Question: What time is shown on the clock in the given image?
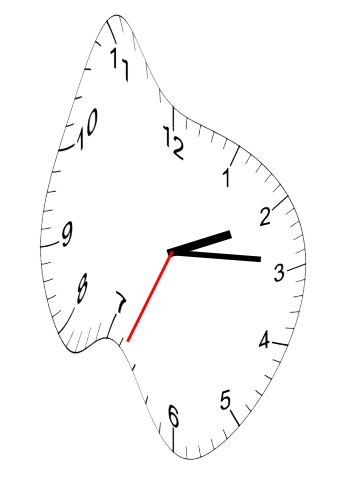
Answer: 02:14:34